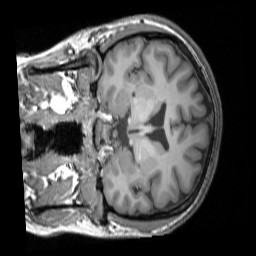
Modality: T1w
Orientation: coronal
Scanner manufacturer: siemens
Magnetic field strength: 3 T
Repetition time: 1.8 s
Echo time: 0.00294 s